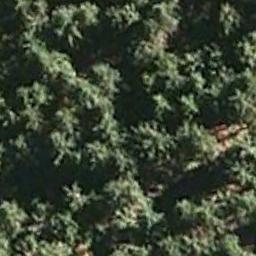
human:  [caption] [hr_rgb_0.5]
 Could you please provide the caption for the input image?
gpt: The forest has a lot of randomly arranged green trees .

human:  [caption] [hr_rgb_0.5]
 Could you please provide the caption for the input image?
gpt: The forest is full of green trees .

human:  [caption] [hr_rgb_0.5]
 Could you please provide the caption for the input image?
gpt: Many green trees are in a forest and the leaves cast a black shadow .

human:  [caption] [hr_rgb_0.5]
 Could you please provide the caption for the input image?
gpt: This is a dense forest .

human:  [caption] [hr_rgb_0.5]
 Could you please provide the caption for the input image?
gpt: A forest with many green trees .